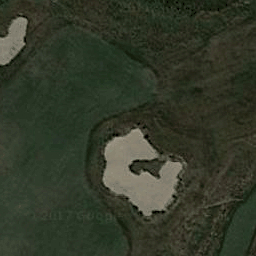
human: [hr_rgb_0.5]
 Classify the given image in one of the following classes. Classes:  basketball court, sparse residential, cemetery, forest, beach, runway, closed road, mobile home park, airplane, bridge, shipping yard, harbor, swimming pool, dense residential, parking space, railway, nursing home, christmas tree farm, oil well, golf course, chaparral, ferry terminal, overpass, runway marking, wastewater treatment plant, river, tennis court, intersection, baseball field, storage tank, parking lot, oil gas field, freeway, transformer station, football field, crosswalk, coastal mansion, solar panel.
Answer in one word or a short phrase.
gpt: golf course